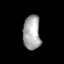
Tissue: prostate
Cell type: T cells
Senescence score: 0.3395
Nuclear area (px): 589
Mean DAPI intensity: 166.277